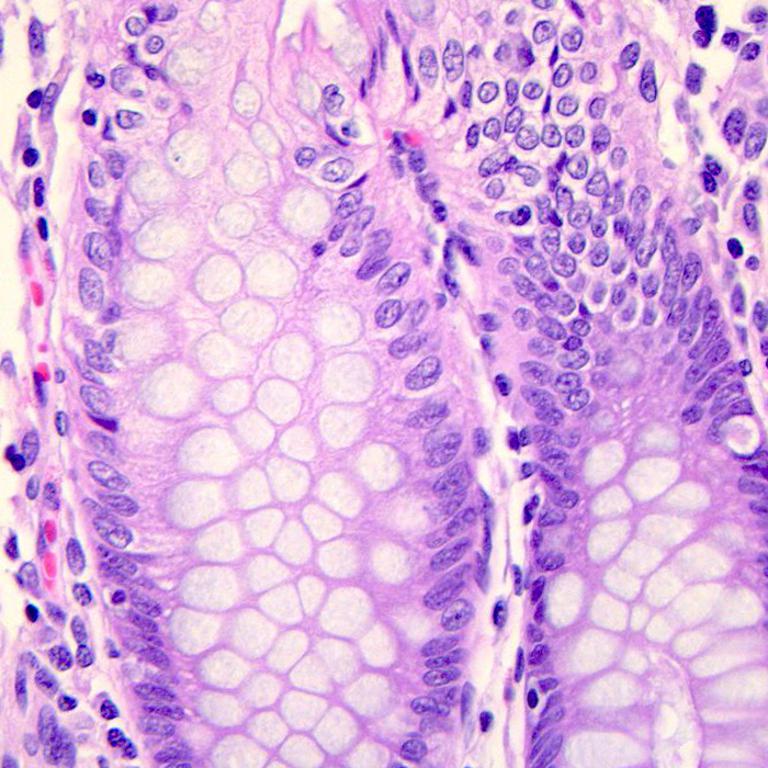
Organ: colon
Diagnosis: benign